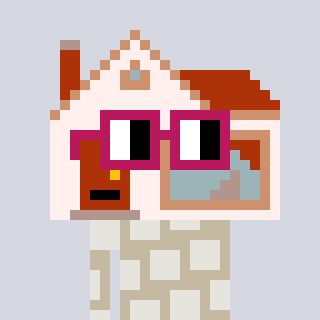
a pixel art character with square dark red glasses, a house-shaped head and a bege-colored body on a cool background